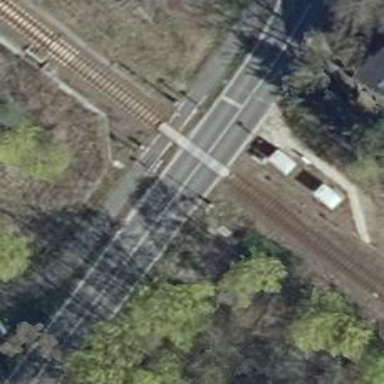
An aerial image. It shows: Railway embankment with one track.